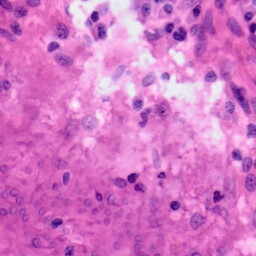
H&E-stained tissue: Colon